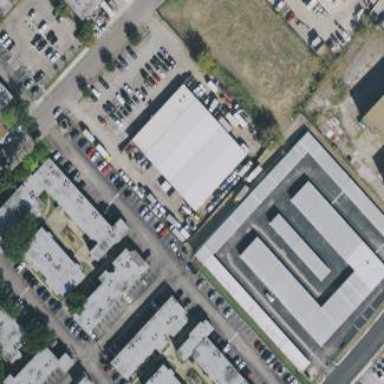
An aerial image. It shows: Commercial building housing car repair shop.